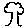
Label: tree